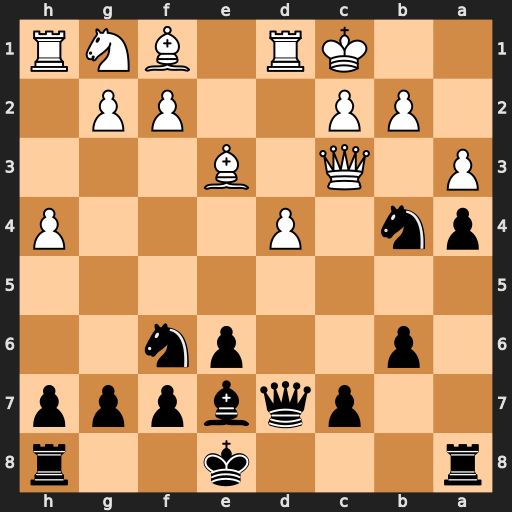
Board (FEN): r3k2r/2pqbppp/1p2pn2/8/pn1P3P/P1Q1B3/1PP2PP1/2KR1BNR
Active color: b
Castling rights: kq
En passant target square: -
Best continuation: Na2+ Kb1 Nxc3+